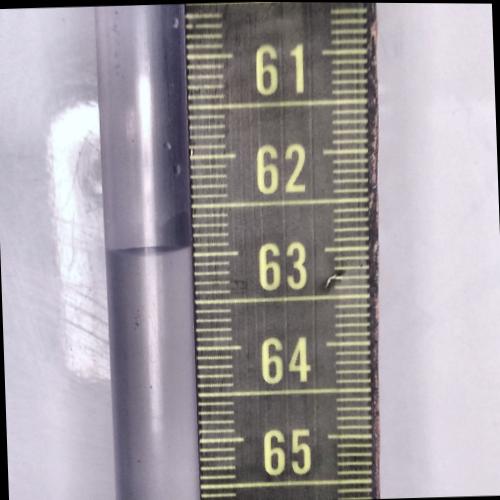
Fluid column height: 62.9 cm